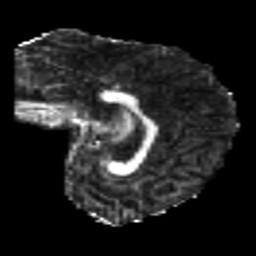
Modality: FA
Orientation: sagittal
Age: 22
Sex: female
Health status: healthy
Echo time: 0.074 s